Question: I have a fairly simple project with only two XIBs, 5 custom classes and 5 frameworks (CFNetwork, QuartzCore, UIKit, Foundation, CoreGraphics). I was using XCode 3.x before and recently updated to XCode 4. After I did, build times are sometimes up to a minute, typically about 30 seconds. I have an 2.4 GHz MBP with 4GB of memory.

Looking at the build log in log navigator, I see "check dependencies..." come up for a long time, everything else happens nearly instantly. However clicking on this log entry doesn't reveal any more details. Where could I find more detailed info about what is causing this?
After rebooting, build returned to normal speed. There was possibly something happening in the background that was causing the slowdown.
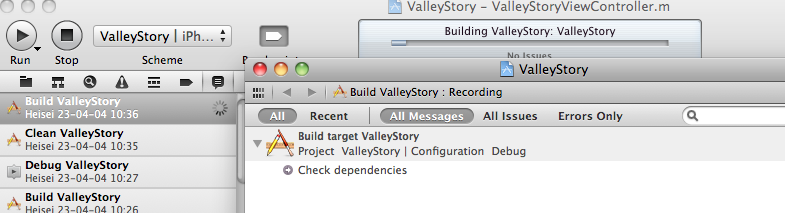
Answer: What you can do is turn off implicit dependencies. Edit the build scheme that is slow and find the build option called Find Implicit Dependencies. You will see the schemes at the top-left. Just select Edit Scheme and once that sheet comes down select Build on the left as you see in the attached screenshot. Then click OK and try your build again. (You may want to disable it for other schemes as well.)